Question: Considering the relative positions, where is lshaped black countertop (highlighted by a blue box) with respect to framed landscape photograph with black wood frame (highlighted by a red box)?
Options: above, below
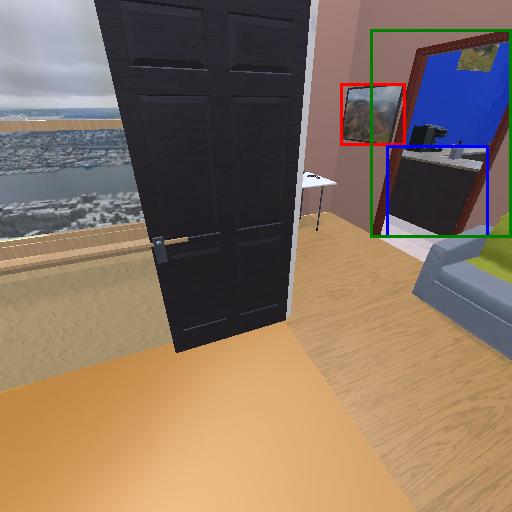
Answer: above